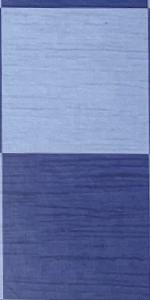
Label: Empty